四年级 · 立体几何学
如图, 从前面和左面看到形状完全相同。(）

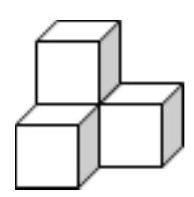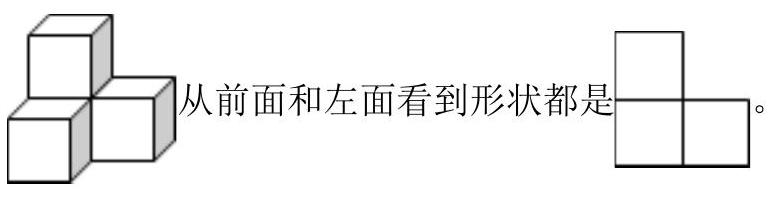
答案: 解$\sqrt{ }$

【分析】根据画三视图的方法, 把从前面和左面看到形状画出来, 判断即可判断。

【详解】

故答案为: V。

【点睛】本题是考查从不同方向观察物体和几何图形, 主要培养学生的观察能力。